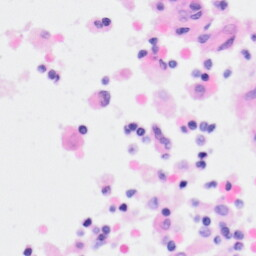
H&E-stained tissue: Kidney